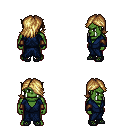
a pixel art fantasy rpg character, male body template, orc, green skin, blue robe, red pants, blonde swoop hairstyle, cloth bracers, ghillies, four views (front, back, left, right), 2x2 character sprite sheet, small pixel art, hard edges, no anti-aliasing